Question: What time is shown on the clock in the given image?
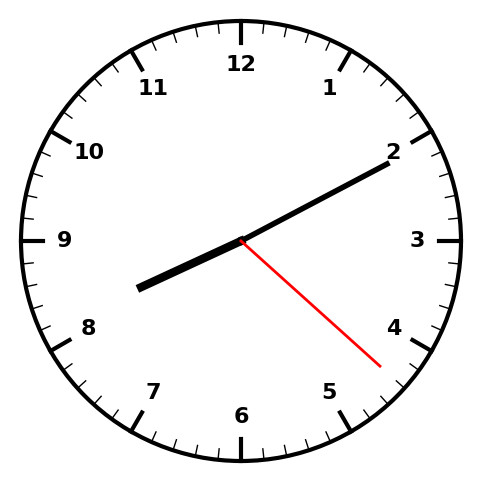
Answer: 08:10:22